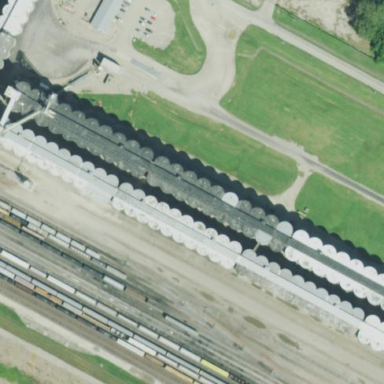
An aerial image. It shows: Silo building used for storing crops.